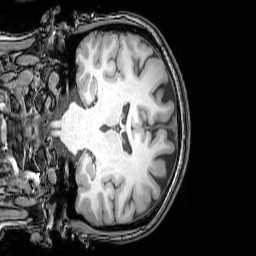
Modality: T1w
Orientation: coronal
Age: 23
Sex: female
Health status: healthy
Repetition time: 0.081 s
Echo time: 0.037 s